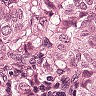
Metastatic tissue present: yes